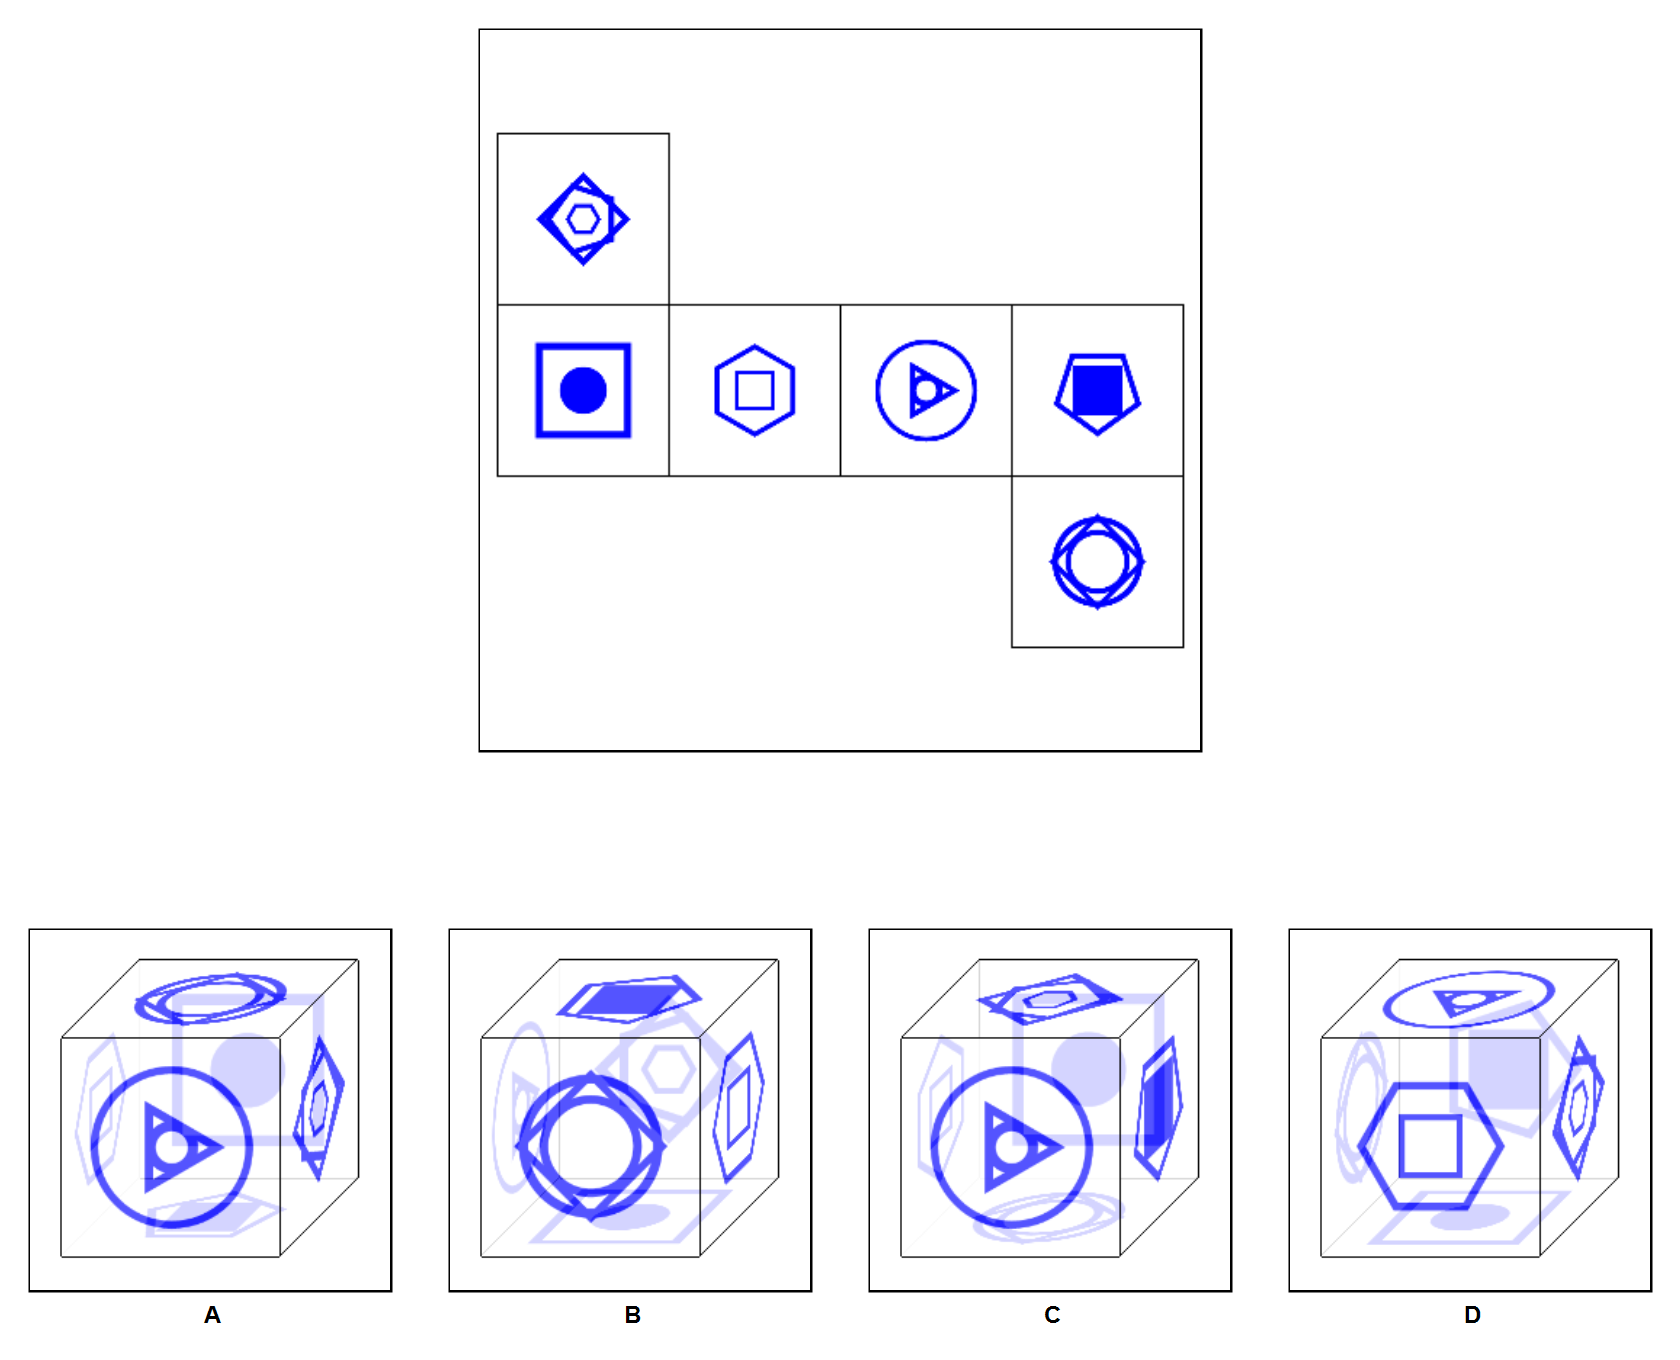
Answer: C